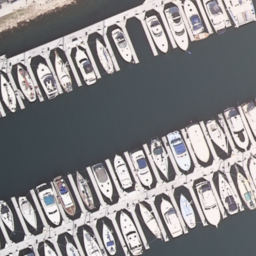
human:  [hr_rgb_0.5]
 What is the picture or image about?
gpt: harbor